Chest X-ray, PA view. Patient: 63 years old, sex M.
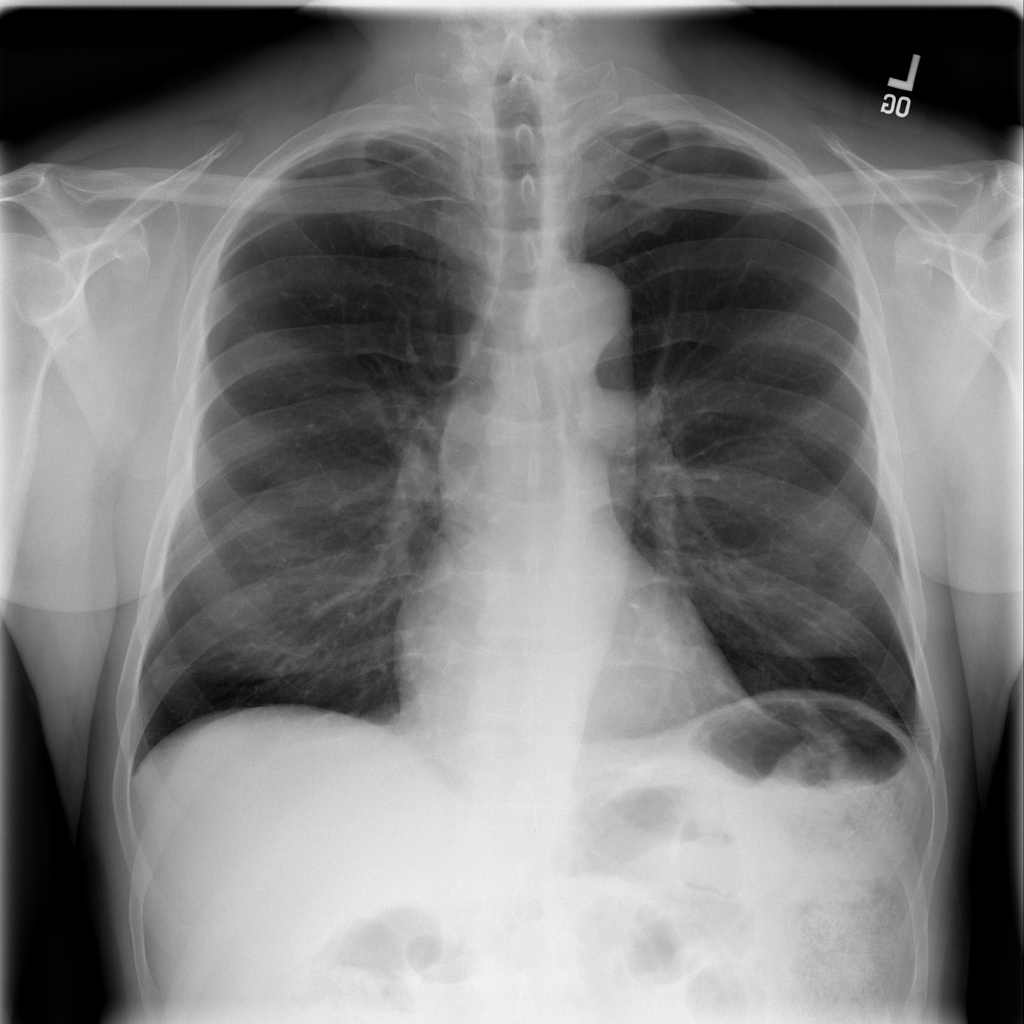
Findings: Atelectasis, Nodule